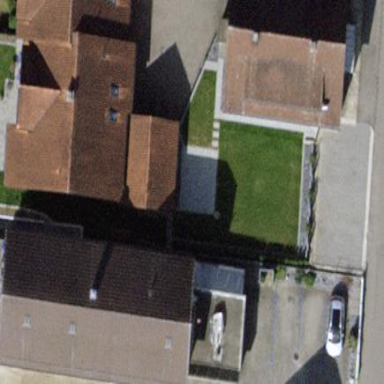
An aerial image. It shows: Building.